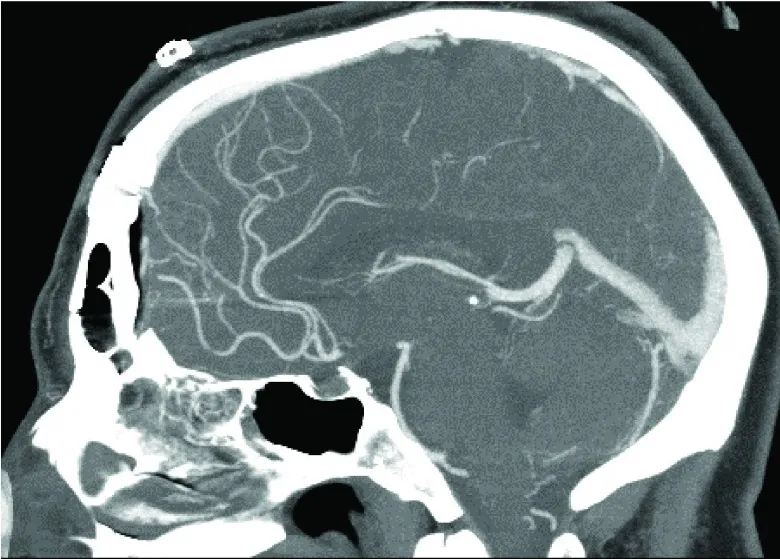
Postoperative computerized tomographic angiography showing normal perfusion of both ophthalmic artery and vein, no hemorrhage or signs of cerebral ischemia or edema, just evidence of AVM resection.
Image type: radiology (ct)